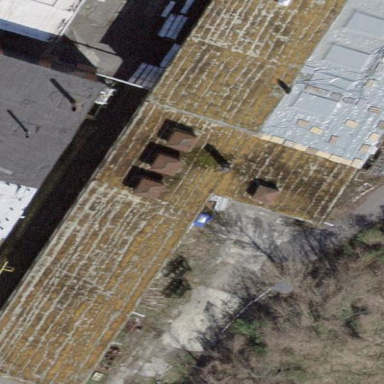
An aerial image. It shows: Industrial building.